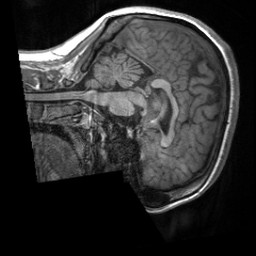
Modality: T1w
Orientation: sagittal
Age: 33
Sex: female
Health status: healthy
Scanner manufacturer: siemens
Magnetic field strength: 3 T
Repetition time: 2 s
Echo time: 0.00232 s